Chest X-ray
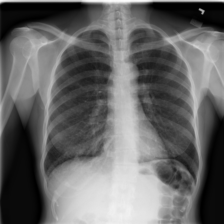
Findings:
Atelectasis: negative
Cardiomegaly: negative
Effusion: negative
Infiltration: negative
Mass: negative
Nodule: negative
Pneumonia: negative
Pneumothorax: negative
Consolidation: negative
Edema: negative
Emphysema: negative
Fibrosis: negative
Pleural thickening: negative
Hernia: negative